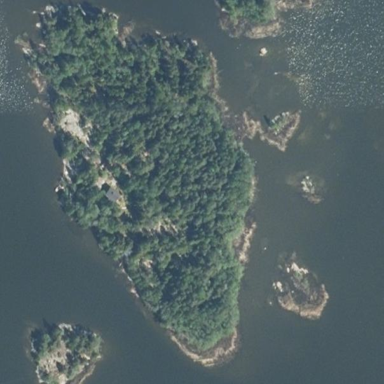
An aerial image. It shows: Islet.